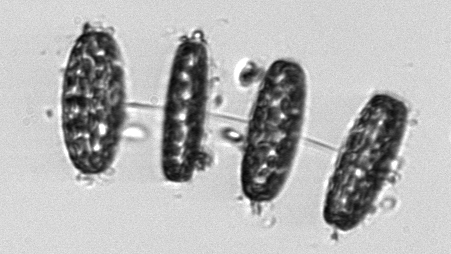
Label: Thalassiosira_TAG_external_detritus